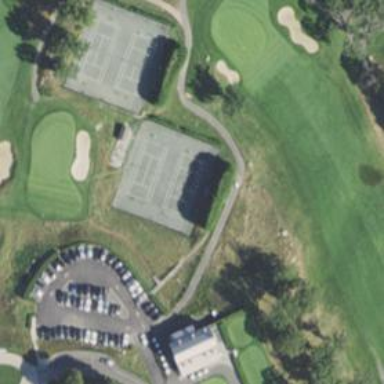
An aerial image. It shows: Service road designated as golf cart path.